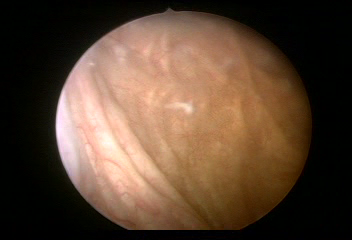
Modality: WLC
Class: Normal mucosa
Bladder cancer association: No